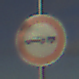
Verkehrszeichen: VerbotPersonenkraftwagenMitAnhaenger
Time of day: SunriseSunset
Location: Outdoor (Nature)
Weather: PartlyCloudy
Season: NotSpecified
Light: Natural